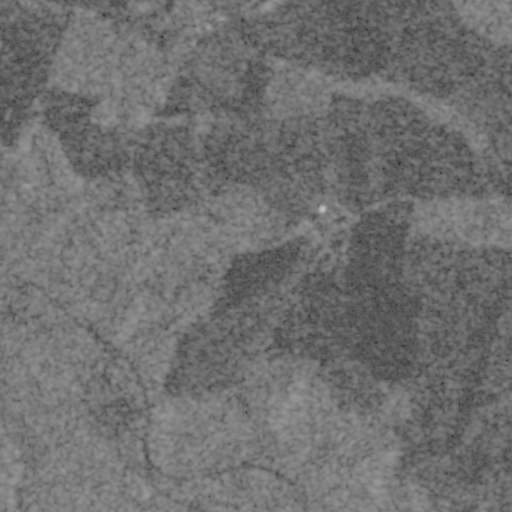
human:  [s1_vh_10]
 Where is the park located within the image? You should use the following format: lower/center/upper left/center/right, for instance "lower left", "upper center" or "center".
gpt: The park is located in the upper center of the image.
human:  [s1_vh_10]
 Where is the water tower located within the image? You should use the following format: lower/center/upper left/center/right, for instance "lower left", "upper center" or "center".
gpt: The water tower is located in the center of the image.
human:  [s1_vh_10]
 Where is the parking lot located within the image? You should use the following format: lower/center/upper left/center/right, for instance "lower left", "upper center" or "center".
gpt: There is no parking lot in the image.

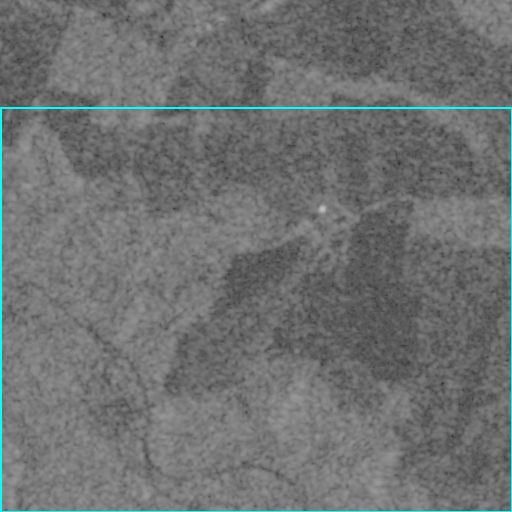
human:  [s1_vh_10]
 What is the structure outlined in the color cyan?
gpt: The structure outlined in cyan is a crop field.
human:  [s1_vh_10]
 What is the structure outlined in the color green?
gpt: There is no green outline.